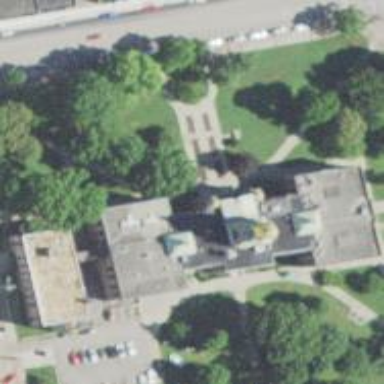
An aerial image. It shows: Government office.